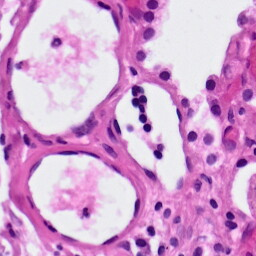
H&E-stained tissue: Lung